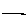
Label: line